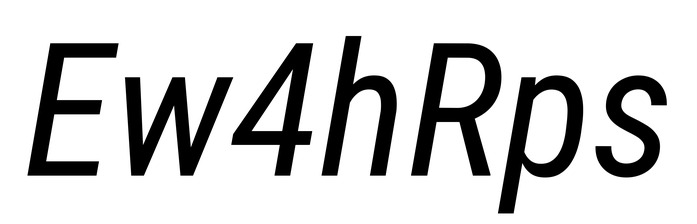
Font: Roboto-Italic_Condensed_Italic